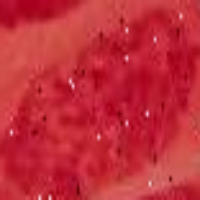
Label: prophase